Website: crate-barrel
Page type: account-selection
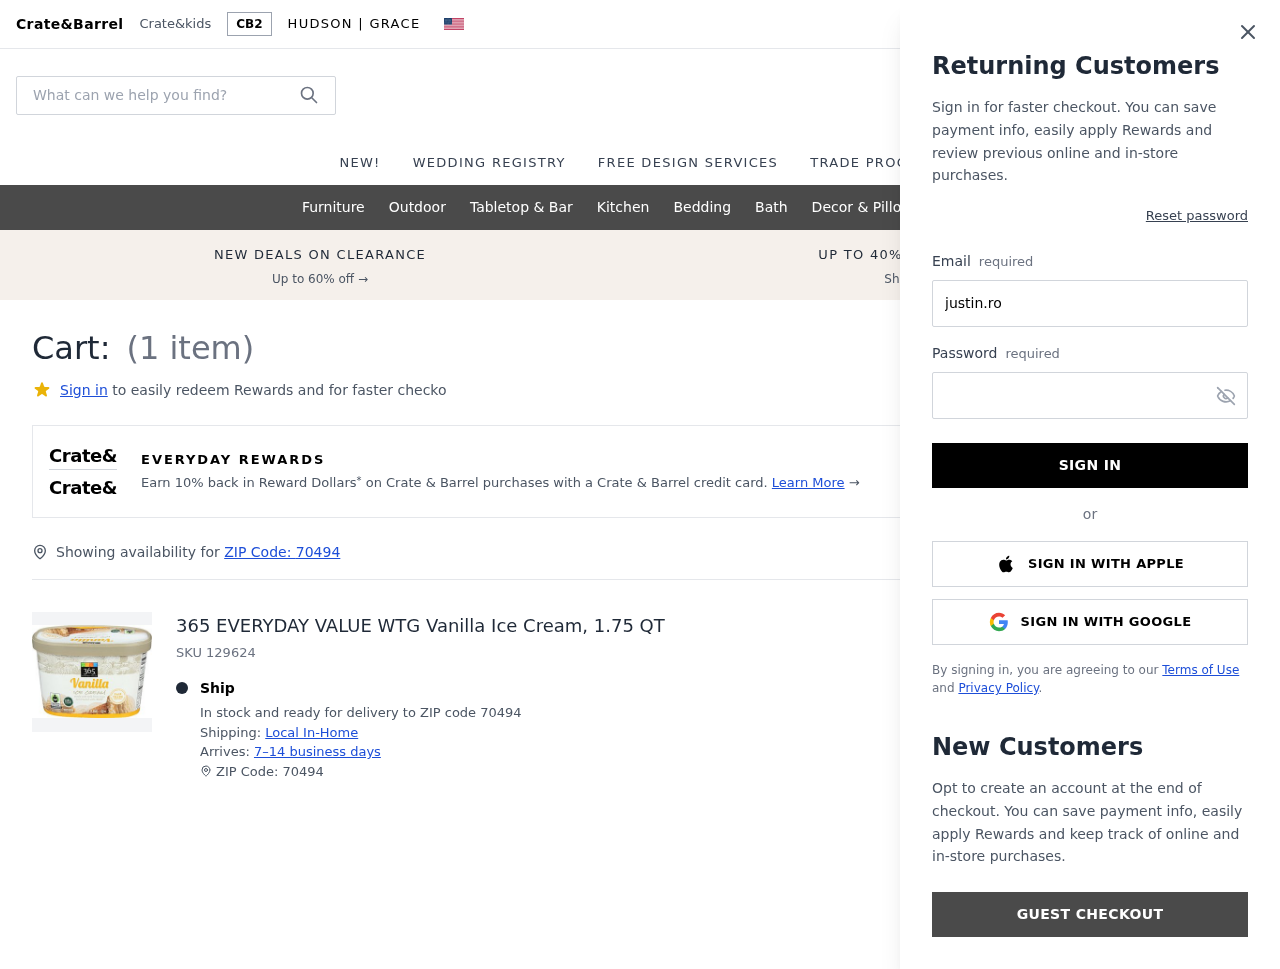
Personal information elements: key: PII_EMAIL
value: justin.roberts@hotmail.com
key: PII_POSTCODE
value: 70494
Product elements: key: PRODUCT1_NAME
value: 365 EVERYDAY VALUE WTG Vanilla Ice Cream, 1.75 QT
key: PRODUCT1_QUANTITY
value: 1
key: PRODUCT1_SKU
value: SKU 129624
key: PRODUCT1_ORIGINAL_PRICE
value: $4.94
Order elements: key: ORDER_NUM_ITEMS
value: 1
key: ORDER_SUBTOTAL
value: $3.95
Search elements: key: HEADER_SEARCH
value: What can we help you find?